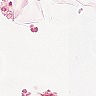
Metastatic tissue present: no